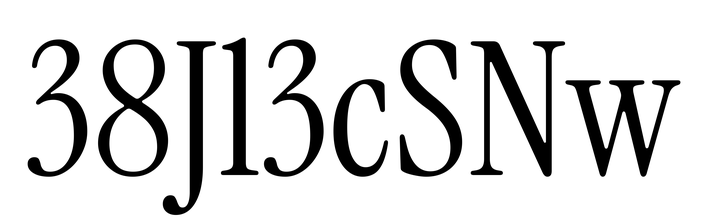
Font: InstrumentSerif-Regular